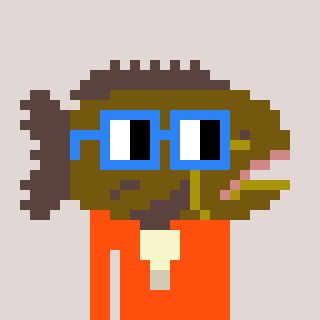
a pixel art character with square blue glasses, a grouper-shaped head and a orange-colored body on a warm background